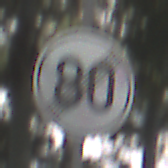
Verkehrszeichen: EndeGeschwindigkeit80
Umgebung: Outdoor, Nature
Tageszeit: MorningAfternoon
Wetter: Clear
Licht: Natural
Jahreszeit: NotSpecified
Kontrast: HighContrast